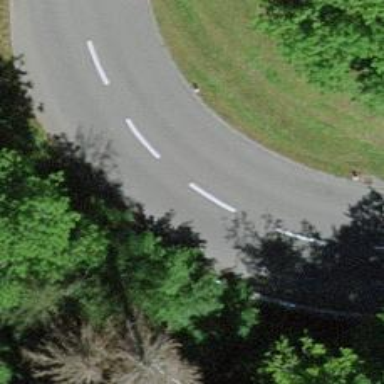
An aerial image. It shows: Tertiary road with asphalt surface and lane markings.